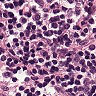
Metastatic tissue present: no